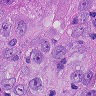
Metastatic tissue present: yes